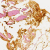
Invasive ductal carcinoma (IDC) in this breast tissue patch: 0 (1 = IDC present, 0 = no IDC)